Field crop: tomato
Growth stage: 1
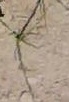
Species: cyperus